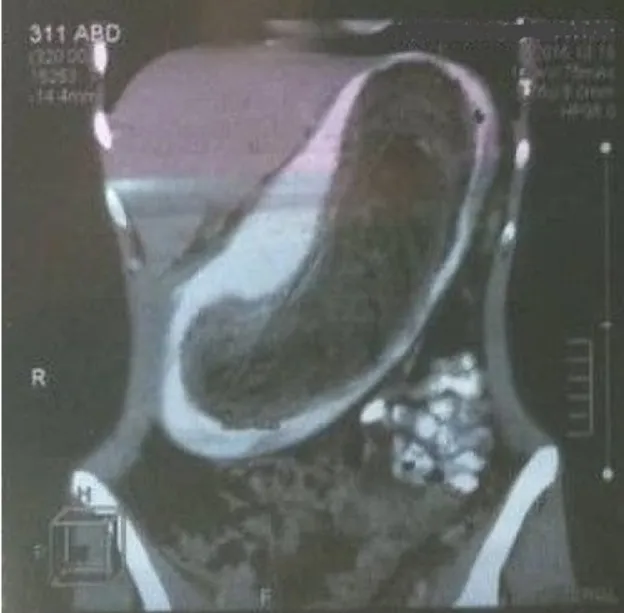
CT scan showing obstructer mass in the stomach.
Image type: radiology (ct)